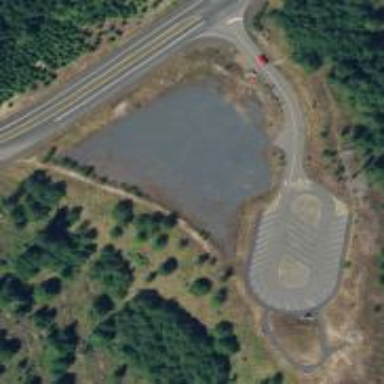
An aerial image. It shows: Rest area along the road.